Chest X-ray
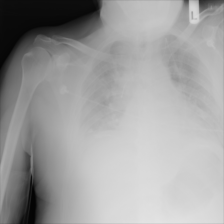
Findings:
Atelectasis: negative
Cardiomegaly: negative
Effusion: negative
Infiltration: negative
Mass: negative
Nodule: negative
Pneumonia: negative
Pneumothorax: negative
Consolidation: negative
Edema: negative
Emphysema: negative
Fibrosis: negative
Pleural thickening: negative
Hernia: negative